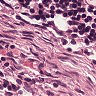
Metastatic tissue present: no